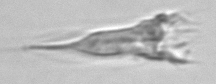
Label: Tintinnina